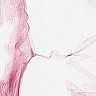
Metastatic tissue present: no